Aerial crown-view tile of a tropical tree (Barro Colorado Island, Panama), acquired 20240813:
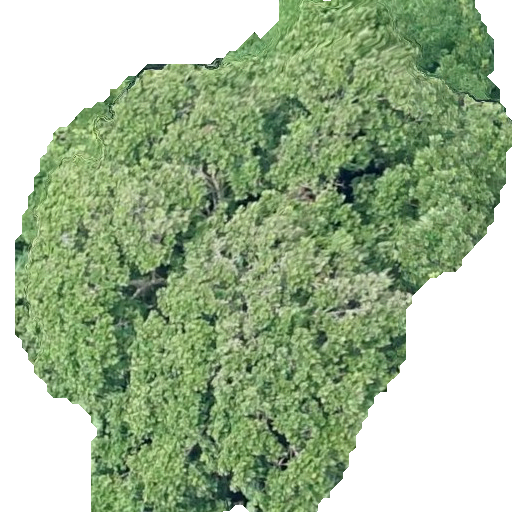
Species: Anacardium excelsum
GBIF accepted scientific name: Anacardium excelsum
Crown area: 295.977 m²